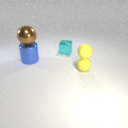
small cyan metal cube behind small yellow rubber sphere